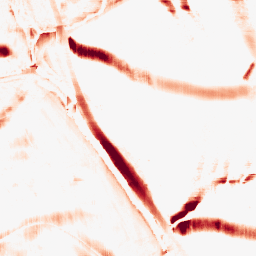
Category: morphological
Decomposition family: rolling_ball
Decomposition parameters: radius: 10
Upsampling method: sinc_blackman
Upsampling parameters: scale: 2
kernel_size: 16
Upsampling scale: 2